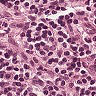
Metastatic tissue present: no